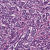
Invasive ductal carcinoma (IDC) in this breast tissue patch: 1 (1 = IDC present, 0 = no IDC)